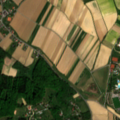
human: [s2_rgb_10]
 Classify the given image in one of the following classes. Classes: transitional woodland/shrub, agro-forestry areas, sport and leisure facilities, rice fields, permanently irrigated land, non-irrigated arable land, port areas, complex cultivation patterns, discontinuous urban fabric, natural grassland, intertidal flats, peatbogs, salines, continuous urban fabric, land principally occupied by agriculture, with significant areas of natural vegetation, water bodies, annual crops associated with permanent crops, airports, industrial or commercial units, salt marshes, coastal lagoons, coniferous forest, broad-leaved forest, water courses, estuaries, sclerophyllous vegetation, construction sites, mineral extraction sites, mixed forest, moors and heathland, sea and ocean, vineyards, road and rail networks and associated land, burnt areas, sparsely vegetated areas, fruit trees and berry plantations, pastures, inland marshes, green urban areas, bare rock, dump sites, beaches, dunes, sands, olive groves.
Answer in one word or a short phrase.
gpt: discontinuous urban fabric, non-irrigated arable land, complex cultivation patterns, land principally occupied by agriculture, with significant areas of natural vegetation, broad-leaved forest